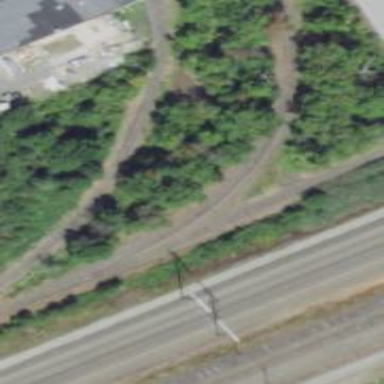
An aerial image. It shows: Disused railway spur service.